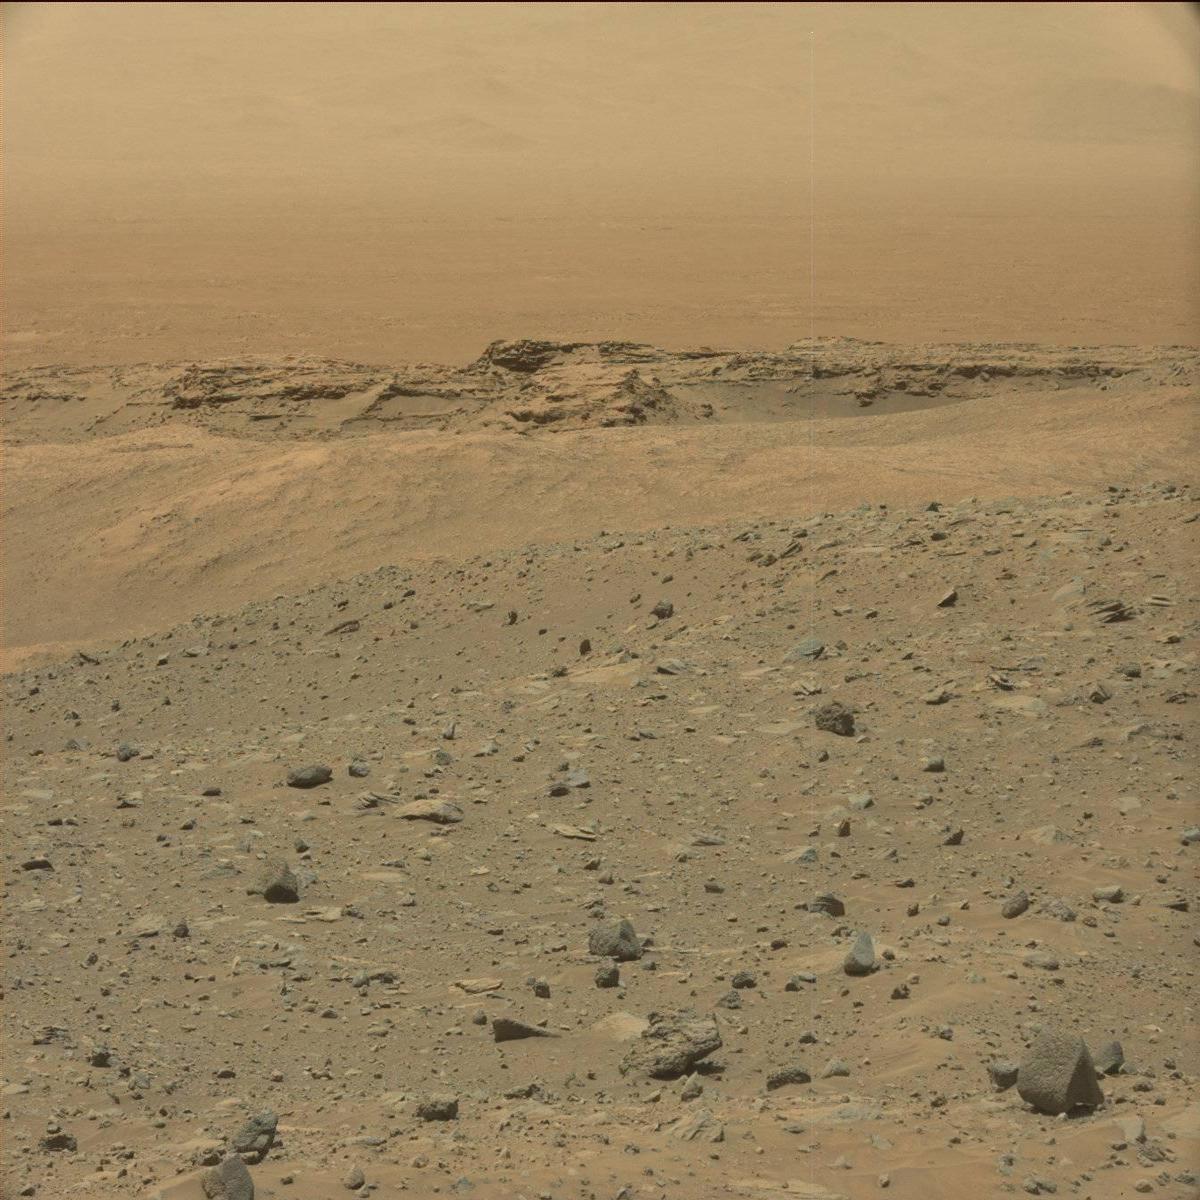
Terrain classes present: Bedrock, Ridge, Rock, Sand / Soil